Question: Count the number of objects in the diagram.
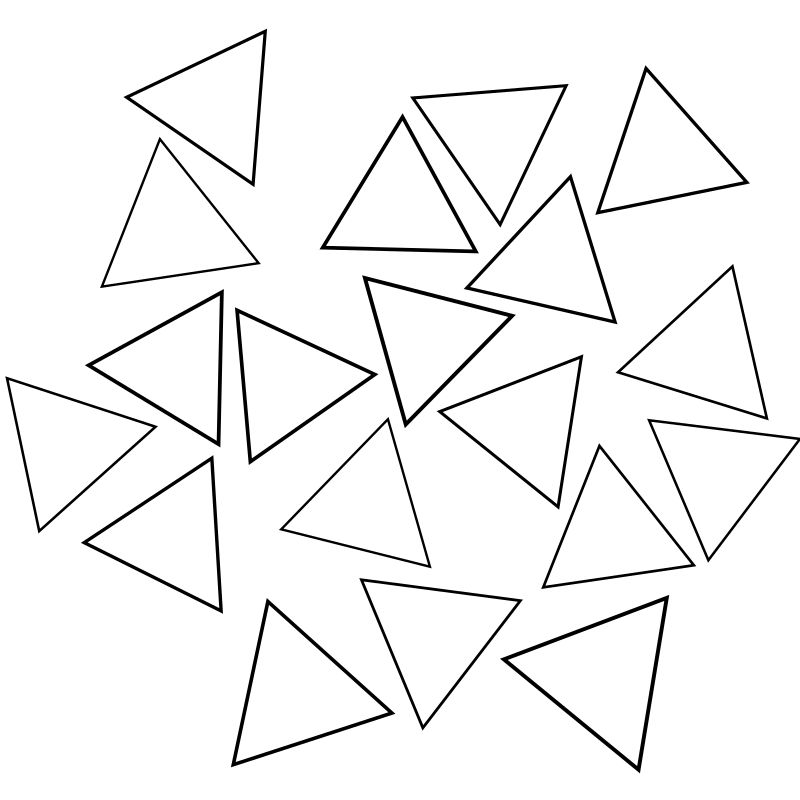
Answer: 19